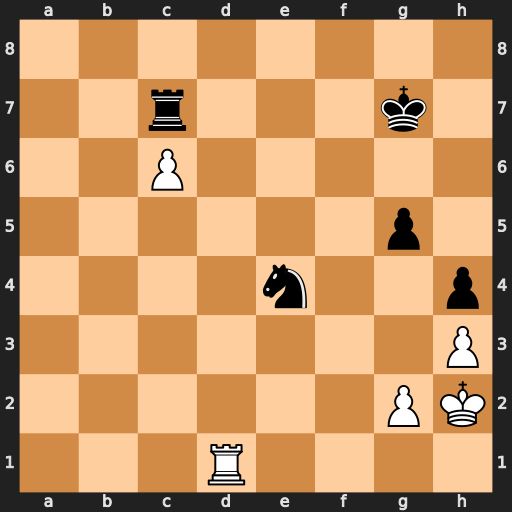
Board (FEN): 8/2r3k1/2P5/6p1/4n2p/7P/6PK/3R4
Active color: w
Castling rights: -
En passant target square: -
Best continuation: Rd7+ Kf6 Rxc7